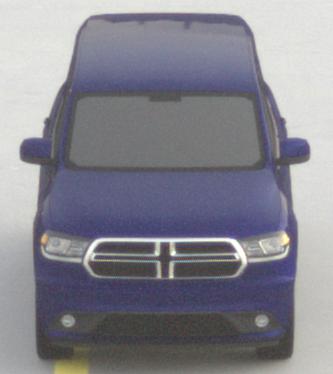
Make: Dodge
Model: Durango
Detailed model: Gen. 3
Model produced from: 2010
Doors: 5
Color: blue
Road condition: dry road
Daytime: sunrise or sunset
Contrast: low contrast